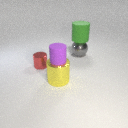
large yellow metal cylinder to the right of small red metal cylinder